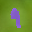
Label: 9